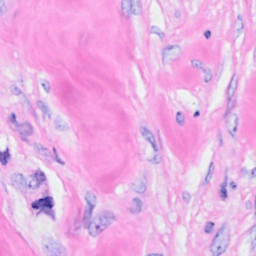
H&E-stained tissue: Breast